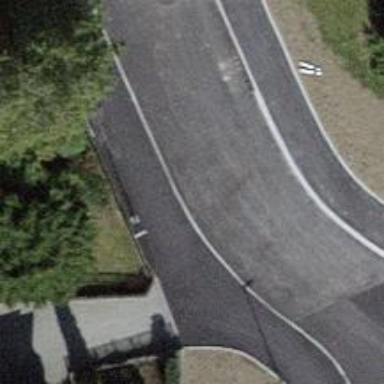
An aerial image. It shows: Uncontrolled zebra crossing with central island.